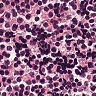
Metastatic tissue present: no